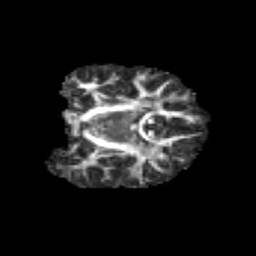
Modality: FA
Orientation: coronal
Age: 10
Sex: female
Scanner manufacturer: siemens
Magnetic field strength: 3 T
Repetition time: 3.8 s
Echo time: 0.07 s